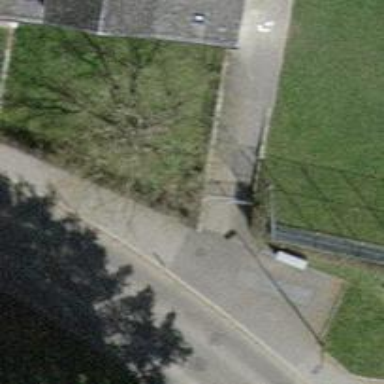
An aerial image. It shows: Hedge barrier.